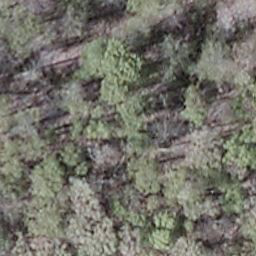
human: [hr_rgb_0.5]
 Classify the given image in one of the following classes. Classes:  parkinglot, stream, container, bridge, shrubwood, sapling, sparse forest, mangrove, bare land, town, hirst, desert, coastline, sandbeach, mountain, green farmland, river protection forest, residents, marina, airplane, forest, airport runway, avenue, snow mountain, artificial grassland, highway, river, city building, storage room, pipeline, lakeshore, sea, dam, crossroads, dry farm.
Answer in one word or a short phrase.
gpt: shrubwood